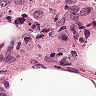
Metastatic tissue present: yes